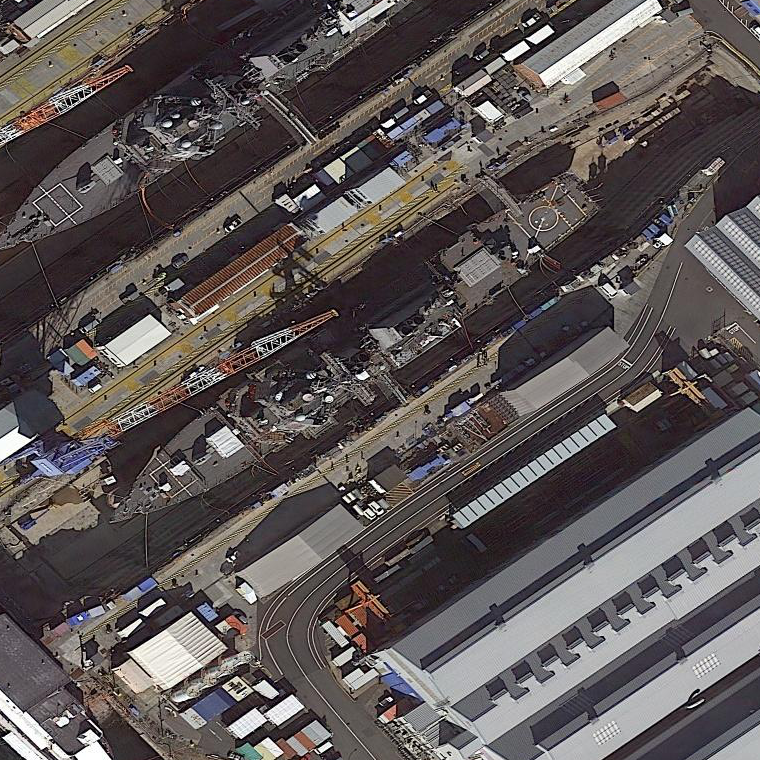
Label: destroyer